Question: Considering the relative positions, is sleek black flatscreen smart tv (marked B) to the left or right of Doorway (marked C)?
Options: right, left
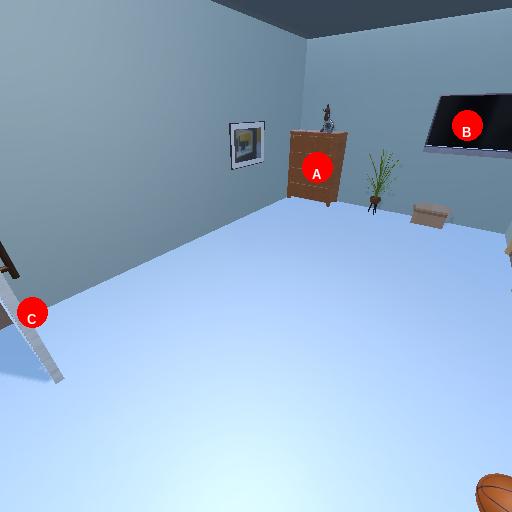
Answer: right